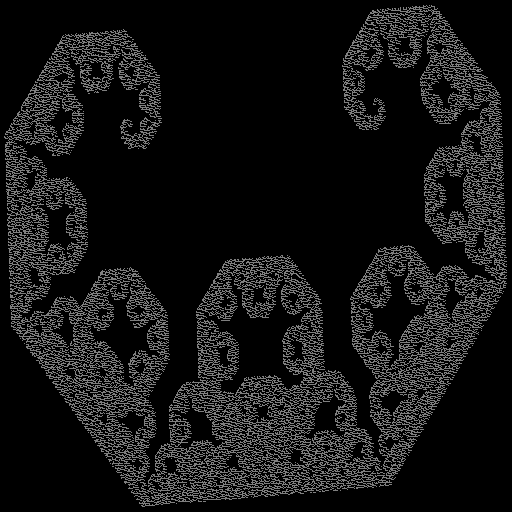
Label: c_curve